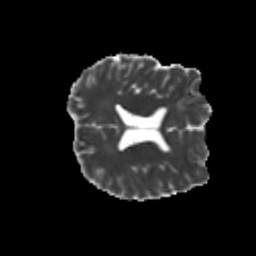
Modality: MD
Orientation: axial
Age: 36
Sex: male
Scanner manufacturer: siemens
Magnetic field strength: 3 T
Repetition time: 3.5 s
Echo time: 0.104 s